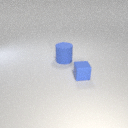
small blue rubber cube in front of large blue rubber cylinder